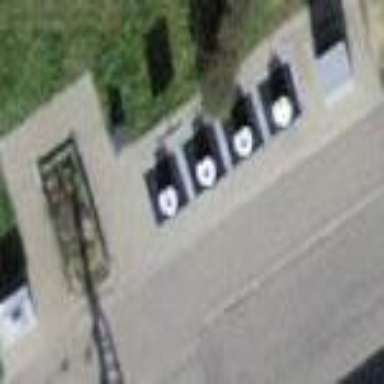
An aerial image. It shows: Recycling container at amenity designated for recycling.